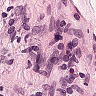
Metastatic tissue present: no